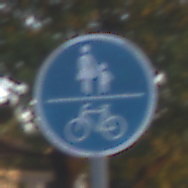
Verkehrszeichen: GemeinsamerGehUndRadweg
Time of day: SunriseSunset
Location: Outdoor (Urban)
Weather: Clear
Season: NotSpecified
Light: Natural